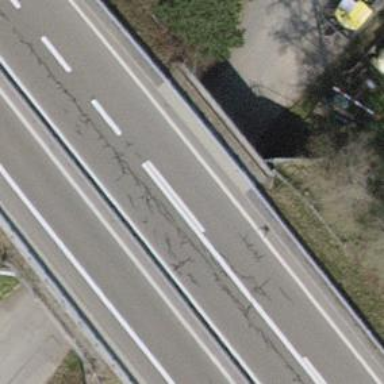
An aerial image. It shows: Trunk link highway passing over bridge.